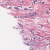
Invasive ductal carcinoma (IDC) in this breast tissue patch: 1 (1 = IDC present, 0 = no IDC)